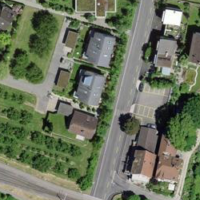
EUNIS habitat code: 55
Species observed at this site:
Cardamine pratensis